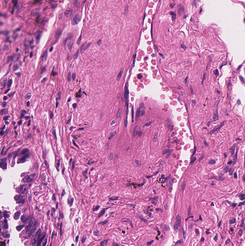
Tumor epithelial tissue: yes
Tumor-associated stroma tissue: yes
Normal tissue: no